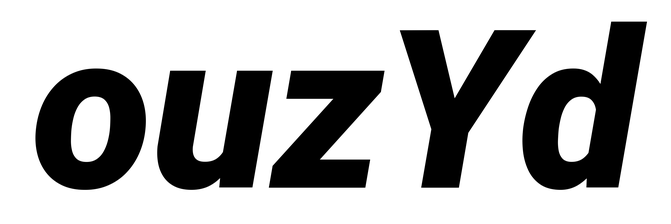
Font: Roboto-Italic_Black_Italic